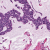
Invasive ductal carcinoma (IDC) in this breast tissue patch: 1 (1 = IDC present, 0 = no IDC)